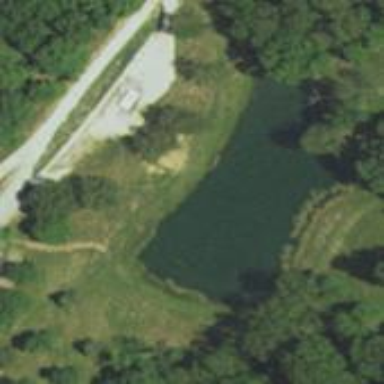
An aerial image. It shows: Peaceful pond surrounded by nature.